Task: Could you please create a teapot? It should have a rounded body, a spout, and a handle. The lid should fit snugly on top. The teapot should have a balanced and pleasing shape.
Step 216:
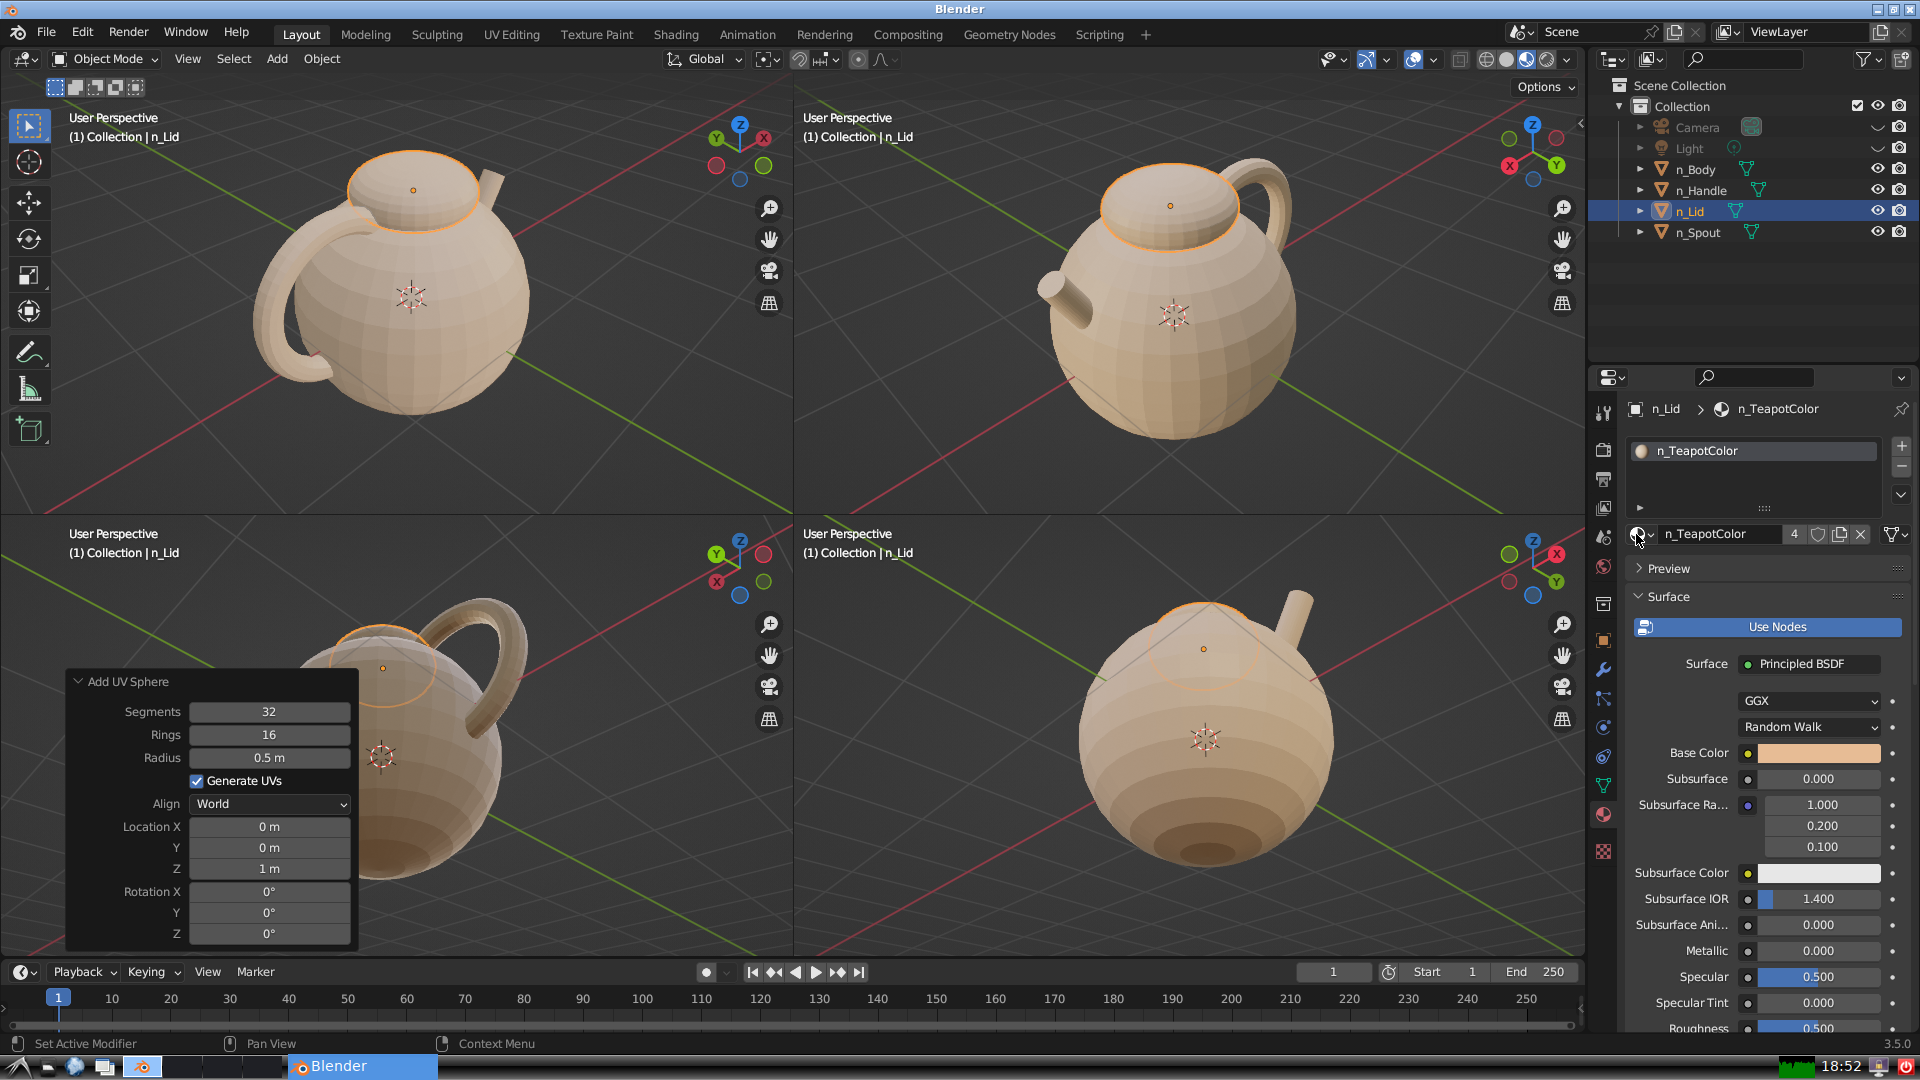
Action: {"mouse_move": [278, 58]}